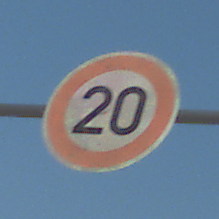
Verkehrszeichen: Geschwindigkeit20
Umgebung: Outdoor, Suburban
Tageszeit: MorningAfternoon
Wetter: PartlyCloudy
Licht: Natural
Jahreszeit: NotSpecified
Kontrast: HighContrast